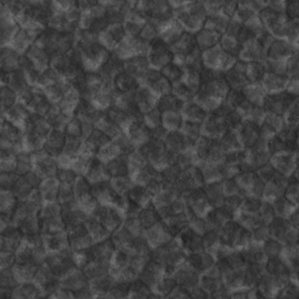
Label: non_frost